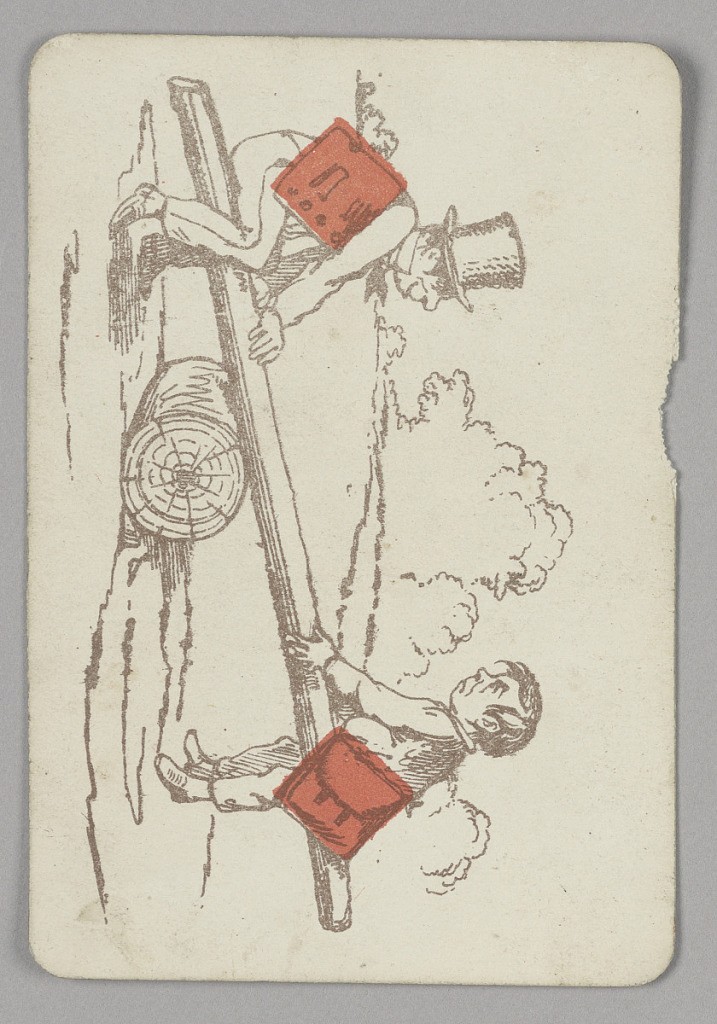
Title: Two of Diamonds
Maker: E. Le Tellier, French, active late 19th century
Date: late 19th century
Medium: Lithograph on paper
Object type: Playing card
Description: Two of Diamonds playing card from a pack of transformation playing cards. Vertically, two child figures on a seesaw balanced on a log. Boy at top wears a top hat and is smiling, a red diamond incorporated into his torso. Boy at bottom appears afraid, red diamond integrated into his bag.